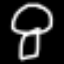
Label: octagon